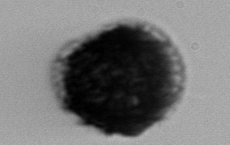
Label: Gonyaulax